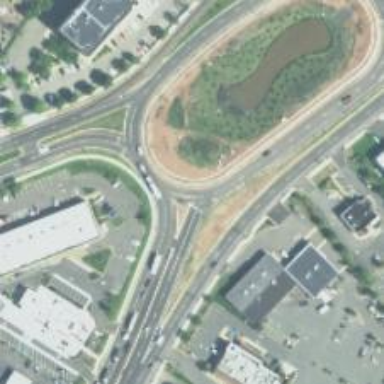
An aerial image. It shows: Circular junction on trunk link highway.